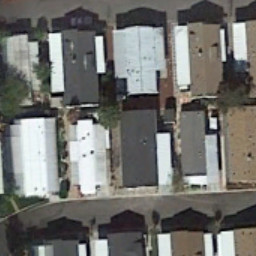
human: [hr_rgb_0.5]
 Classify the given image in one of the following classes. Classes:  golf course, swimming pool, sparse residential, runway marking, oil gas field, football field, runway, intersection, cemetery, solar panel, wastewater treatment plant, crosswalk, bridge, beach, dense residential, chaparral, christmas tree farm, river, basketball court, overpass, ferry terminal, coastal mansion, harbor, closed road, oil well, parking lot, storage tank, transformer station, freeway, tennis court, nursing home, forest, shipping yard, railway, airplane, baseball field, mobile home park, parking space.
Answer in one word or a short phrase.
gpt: mobile home park